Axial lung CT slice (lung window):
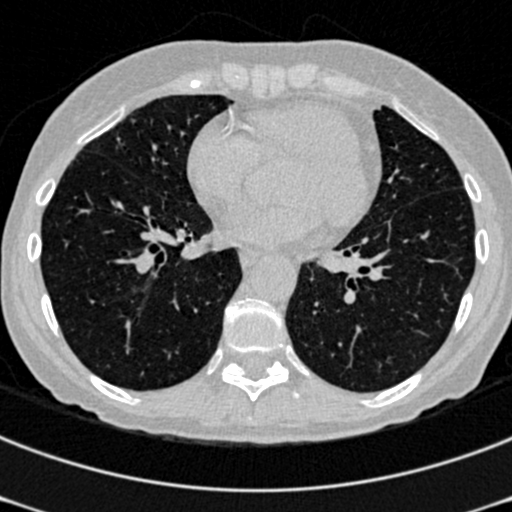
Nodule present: no